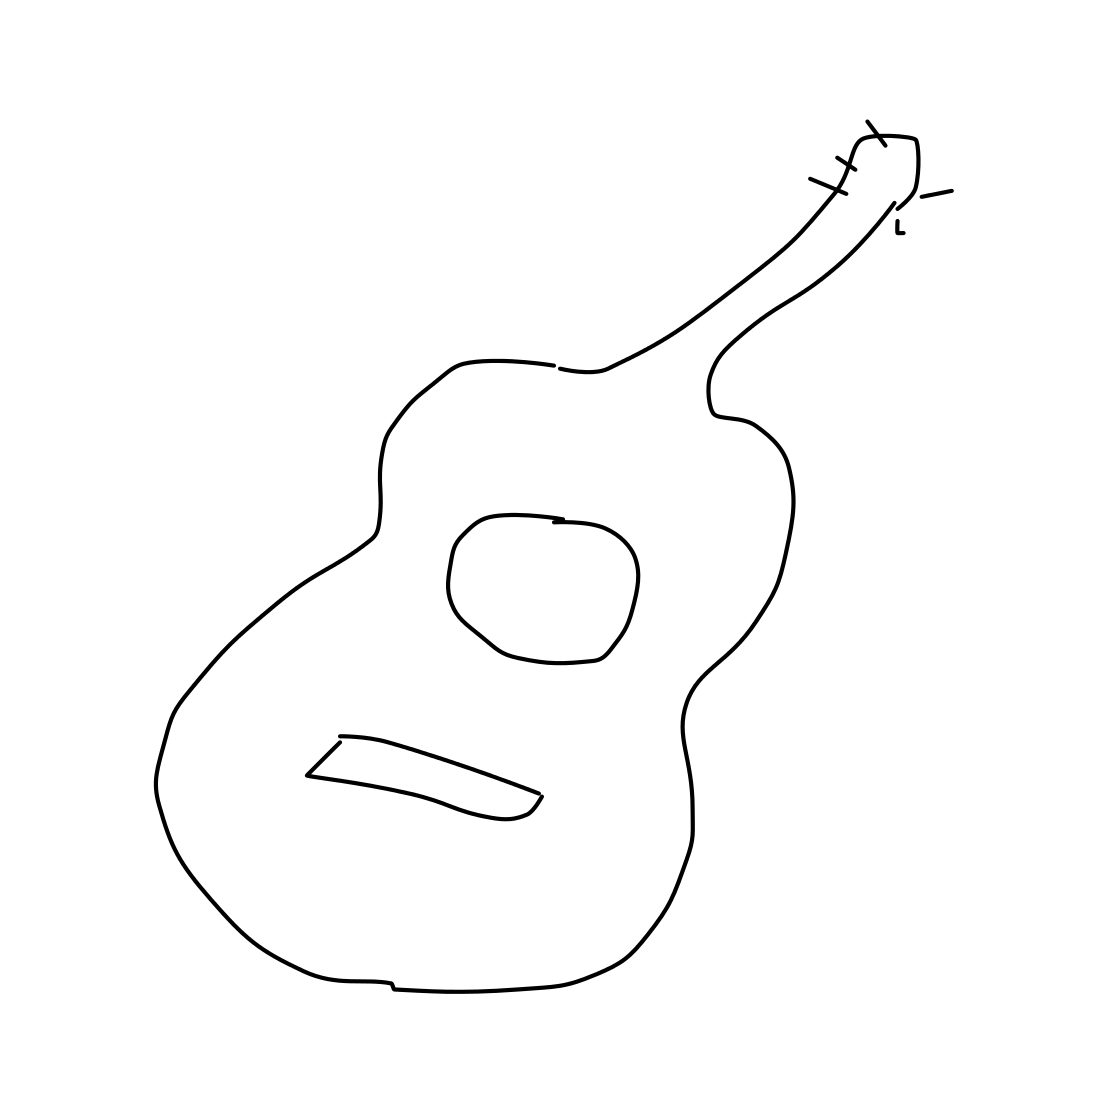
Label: guitar